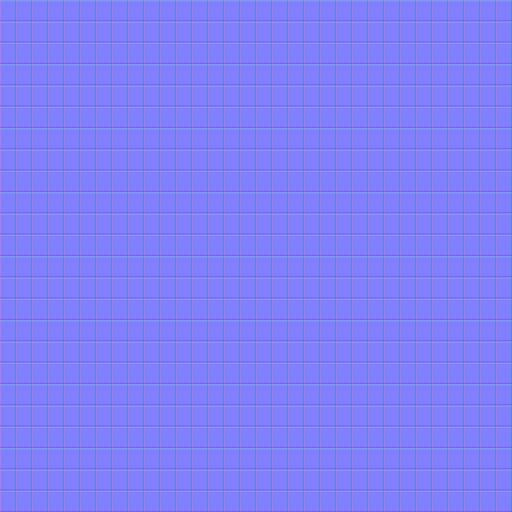
building facade glass reflective